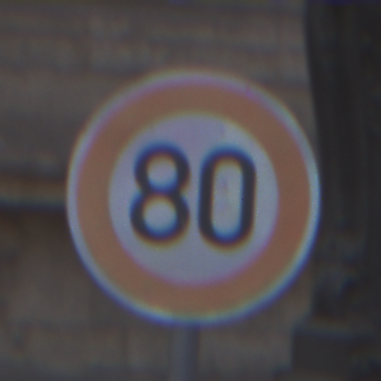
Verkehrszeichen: Geschwindigkeit80
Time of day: SunriseSunset
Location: Outdoor (Urban)
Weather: PartlyCloudy
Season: NotSpecified
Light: Natural